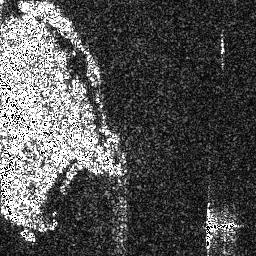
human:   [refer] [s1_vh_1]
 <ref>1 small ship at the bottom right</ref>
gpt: <box>[[79, 85, 92, 90, 0]]</box>